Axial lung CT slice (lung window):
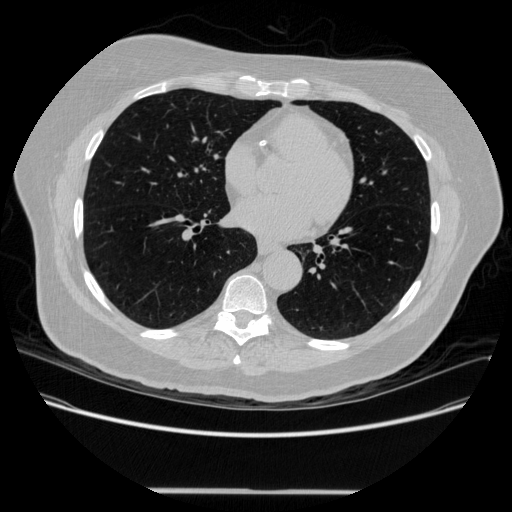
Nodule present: no